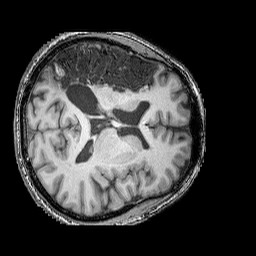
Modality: T1w
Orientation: axial
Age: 54
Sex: male
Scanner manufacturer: siemens
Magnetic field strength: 3 T
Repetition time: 2.25 s
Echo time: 0.00411 s